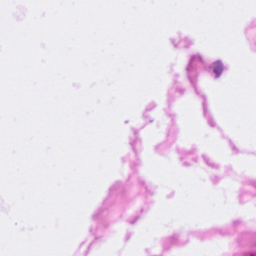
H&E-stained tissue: Breast